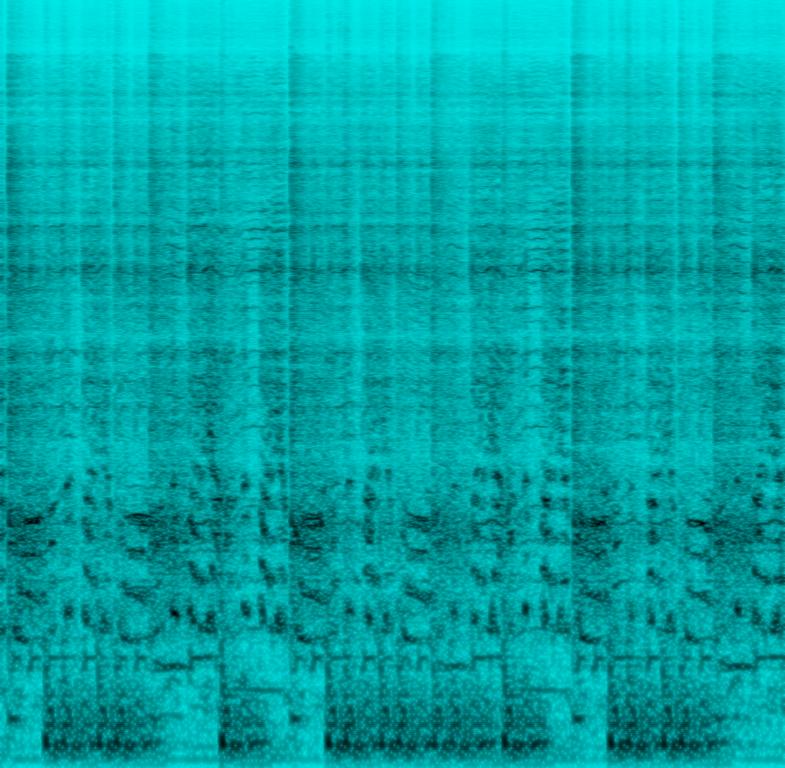
This is a low quality recording. This folk dance song is a fusion of traditional folk song with contemporary dance music. Traditional percussion instruments are played at the beginning of the clip. A female voice sings the main melody. The percussion continues to play in the background. This song has a hip-hop feel. A quirky voice sings high pitched sounds in the background. Other instruments cannot be identified due to the low quality of recording. This song can be played in a club.